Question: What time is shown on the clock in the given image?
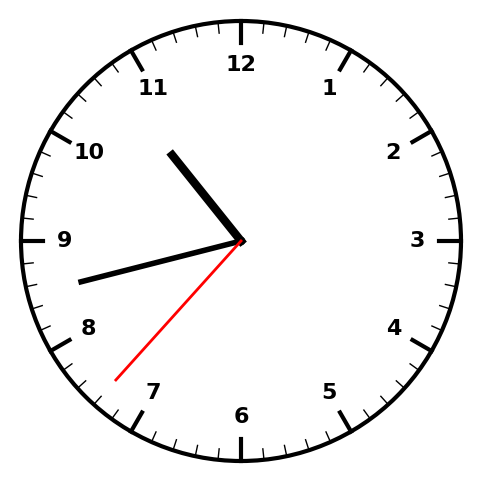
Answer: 10:42:37